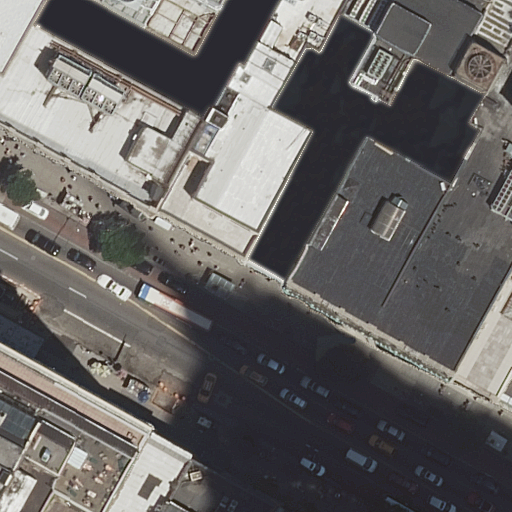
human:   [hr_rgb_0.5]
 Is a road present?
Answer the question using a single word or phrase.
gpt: yes

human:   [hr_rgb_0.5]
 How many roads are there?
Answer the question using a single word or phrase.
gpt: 1

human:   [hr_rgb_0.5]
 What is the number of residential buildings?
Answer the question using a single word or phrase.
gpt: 9

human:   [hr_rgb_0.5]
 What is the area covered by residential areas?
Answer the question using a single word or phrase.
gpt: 2876m2

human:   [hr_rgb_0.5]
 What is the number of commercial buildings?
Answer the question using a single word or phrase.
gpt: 2

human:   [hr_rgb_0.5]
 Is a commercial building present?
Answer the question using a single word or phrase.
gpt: yes

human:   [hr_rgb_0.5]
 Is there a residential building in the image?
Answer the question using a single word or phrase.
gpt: yes

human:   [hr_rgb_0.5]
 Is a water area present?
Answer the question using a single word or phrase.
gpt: no

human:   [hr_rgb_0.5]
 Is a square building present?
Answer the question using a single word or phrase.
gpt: no

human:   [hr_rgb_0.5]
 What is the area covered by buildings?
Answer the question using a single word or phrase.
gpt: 7935m2

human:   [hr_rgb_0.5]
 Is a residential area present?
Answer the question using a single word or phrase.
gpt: yes

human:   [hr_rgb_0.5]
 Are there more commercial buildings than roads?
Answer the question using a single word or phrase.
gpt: yes

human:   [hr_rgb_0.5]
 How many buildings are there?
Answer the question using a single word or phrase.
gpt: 11

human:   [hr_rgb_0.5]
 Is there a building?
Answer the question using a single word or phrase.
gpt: yes

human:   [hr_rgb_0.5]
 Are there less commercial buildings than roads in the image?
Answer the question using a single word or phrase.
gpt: no

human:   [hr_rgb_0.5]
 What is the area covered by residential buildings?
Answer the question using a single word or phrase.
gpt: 7004m2

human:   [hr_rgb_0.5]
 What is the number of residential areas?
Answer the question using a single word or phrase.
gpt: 1

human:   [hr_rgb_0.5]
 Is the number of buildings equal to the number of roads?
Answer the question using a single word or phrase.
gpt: no

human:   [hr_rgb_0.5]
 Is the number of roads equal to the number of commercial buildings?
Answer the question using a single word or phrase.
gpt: no

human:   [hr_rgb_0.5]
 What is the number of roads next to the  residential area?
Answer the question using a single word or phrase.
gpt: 1

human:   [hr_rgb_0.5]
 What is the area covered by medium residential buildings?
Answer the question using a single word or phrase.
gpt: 1596m2

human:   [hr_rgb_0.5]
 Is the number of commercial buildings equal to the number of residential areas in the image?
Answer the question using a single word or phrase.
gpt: no

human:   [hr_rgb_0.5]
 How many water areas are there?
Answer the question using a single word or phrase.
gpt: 0

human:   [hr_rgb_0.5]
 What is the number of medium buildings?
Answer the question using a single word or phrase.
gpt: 5

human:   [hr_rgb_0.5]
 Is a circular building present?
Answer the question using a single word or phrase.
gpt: no

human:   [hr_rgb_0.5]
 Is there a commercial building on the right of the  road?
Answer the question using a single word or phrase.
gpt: no

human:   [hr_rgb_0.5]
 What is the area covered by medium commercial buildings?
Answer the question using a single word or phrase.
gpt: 257m2

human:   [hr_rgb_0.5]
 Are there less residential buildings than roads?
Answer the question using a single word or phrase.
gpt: no

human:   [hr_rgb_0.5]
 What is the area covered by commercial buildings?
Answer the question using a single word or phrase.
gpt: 930m2

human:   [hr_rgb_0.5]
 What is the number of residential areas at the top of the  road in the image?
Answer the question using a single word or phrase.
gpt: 0

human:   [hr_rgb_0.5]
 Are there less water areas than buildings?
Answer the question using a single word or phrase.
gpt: yes

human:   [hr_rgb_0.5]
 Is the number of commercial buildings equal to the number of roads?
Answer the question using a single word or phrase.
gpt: no

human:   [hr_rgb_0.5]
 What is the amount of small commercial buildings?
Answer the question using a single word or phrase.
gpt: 0

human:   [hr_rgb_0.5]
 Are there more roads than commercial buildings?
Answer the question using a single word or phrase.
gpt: no

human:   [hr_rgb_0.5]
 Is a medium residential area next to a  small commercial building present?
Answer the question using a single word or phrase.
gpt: no

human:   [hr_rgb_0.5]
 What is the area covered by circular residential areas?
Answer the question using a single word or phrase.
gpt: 0m2

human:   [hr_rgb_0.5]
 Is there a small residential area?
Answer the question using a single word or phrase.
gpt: no

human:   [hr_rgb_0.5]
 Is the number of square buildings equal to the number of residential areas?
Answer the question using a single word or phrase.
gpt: no

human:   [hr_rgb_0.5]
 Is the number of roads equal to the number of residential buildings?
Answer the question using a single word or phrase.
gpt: no

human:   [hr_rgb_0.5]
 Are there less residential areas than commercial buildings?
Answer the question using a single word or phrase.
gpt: yes

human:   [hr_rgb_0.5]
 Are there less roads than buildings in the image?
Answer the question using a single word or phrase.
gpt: yes

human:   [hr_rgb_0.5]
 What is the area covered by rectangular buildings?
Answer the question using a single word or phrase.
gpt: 5217m2

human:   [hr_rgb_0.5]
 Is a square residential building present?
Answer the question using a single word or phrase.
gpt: no

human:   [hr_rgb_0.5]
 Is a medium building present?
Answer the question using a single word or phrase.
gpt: yes

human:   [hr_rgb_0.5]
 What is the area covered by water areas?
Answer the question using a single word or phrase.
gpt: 0m2

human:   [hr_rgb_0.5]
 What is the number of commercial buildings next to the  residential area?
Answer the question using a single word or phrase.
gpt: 2

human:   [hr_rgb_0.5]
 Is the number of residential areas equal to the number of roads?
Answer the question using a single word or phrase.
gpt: yes

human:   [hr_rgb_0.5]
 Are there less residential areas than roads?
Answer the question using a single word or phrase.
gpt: no

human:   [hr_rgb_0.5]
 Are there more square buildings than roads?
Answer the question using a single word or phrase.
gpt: no

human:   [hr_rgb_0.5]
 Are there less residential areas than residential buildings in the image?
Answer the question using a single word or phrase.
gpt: yes

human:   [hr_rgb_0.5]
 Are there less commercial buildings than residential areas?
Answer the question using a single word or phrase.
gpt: no

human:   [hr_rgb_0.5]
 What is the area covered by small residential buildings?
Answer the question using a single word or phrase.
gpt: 0m2

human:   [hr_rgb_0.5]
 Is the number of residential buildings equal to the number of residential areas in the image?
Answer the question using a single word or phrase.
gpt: no

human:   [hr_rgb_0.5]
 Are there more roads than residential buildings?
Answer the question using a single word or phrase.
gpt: no

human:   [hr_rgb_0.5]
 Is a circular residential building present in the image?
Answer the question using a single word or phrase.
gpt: no

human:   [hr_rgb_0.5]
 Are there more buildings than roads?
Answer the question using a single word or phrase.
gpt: yes

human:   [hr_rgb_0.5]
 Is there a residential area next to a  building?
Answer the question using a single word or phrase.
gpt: yes

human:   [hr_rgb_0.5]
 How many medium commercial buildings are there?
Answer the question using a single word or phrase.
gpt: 1

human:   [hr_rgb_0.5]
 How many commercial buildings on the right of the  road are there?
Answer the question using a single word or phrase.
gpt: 0

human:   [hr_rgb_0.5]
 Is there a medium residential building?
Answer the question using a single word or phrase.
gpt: yes

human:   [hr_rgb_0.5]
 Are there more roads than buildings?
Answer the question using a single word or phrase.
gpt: no

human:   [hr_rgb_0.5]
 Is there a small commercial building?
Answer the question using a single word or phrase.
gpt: no

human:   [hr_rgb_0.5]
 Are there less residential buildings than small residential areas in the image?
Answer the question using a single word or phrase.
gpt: no

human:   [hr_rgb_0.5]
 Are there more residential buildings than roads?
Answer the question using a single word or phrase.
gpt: yes